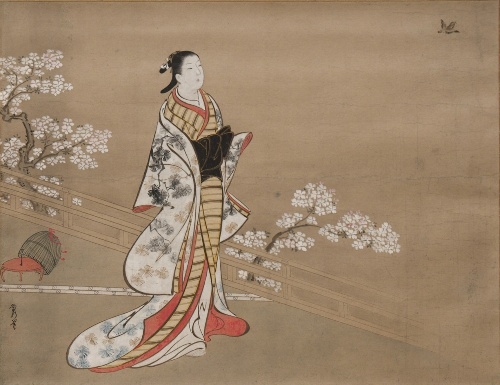
Artist: Kawamata Tsuneyuki
Artist bio: 1676 (?)–1741
Date: 18th century
Object type: Hanging scroll
Classification: Paintings
Medium: Hanging scroll; ink and color on paper
Culture: Japan
Period: Edo period (1615–1868)
Dimensions: 14 3/8 x 18 5/8 in. (36.5 x 47.3 cm)
Department: Asian Art
Credit line: The Howard Mansfield Collection, Purchase, Rogers Fund, 1936
Accession year: 1936
Repository: Metropolitan Museum of Art, New York, NY
Tags: Women|Flowers